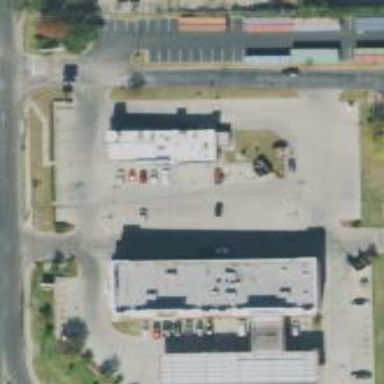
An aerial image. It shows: Retail area.